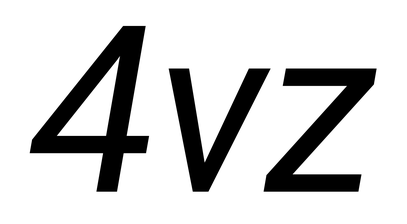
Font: Roboto-Italic_Italic